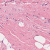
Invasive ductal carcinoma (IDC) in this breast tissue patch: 0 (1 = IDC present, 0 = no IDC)